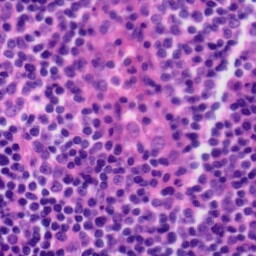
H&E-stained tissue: Tonsil